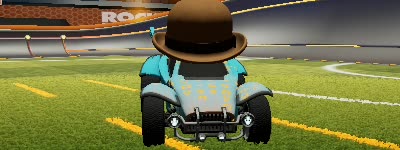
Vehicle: octane